Question: I have two versions of a PDF and I know <URL>--the "Reassessment" text in the gray bar, on Page 3:

I'm trying to get the textual difference on my machine.
I used <URL> from the multi-page PDF and then ran page 3 through the 'diff' utility:
'''
% diff out_orig/page_3.txt out_new/page_3.txt
1650a1651,1658
> BT
> 1 0 0 rg
> 0 i
> /RelativeColorimetric ri
> /C2_2 9.96 Tf
> 0 Tw 358.147 648.779 Td
> <0035004800440056005600480056005600500048005100570003003000580056005700030032004600460058005500030028005900480055005C0003001600030030005200510057004B0056>Tj
> ET
'''
I've looked up <URL> in the PDF reference:
> A hexadecimal string shall be written as a sequence of hexadecimal digits
encoded as ASCII characters and enclosed within angle brackets.
and so I thought I should be able to do something as simple as interpreting the hex characters directly as ASCII text:
'''
>>> s = '0035004800440056005600480056005600500048005100570003003000580056005700030032004600460058005500030028005900480055005C0003001600030030005200510057004B0056'
>>> import binascii
>>> binascii.a2b_hex(s)
b'5HDVVHVVPHQW0XVW2FFXU(YHU\0RQWKV'
'''
but I'm getting garbage. Even without the null bytes:
'''
>>> binascii.a2b_hex(s).replace(b'', b'')
b'5HDVVHVVPHQW0XVW2FFXU(YHU\0RQWKV'
'''
I expect it to look something like this (in reverse):
'''
>>> binascii.b2a_hex(b'Reassessment Must Occur Every 3 Months')
b'52656173736573736d656e74204d757374204f636375722045766572792033204d6f6e746873'
'''
I found this comment on this <URL>:
> * -
That's only true for simple examples using standard font encoding. Meanwhile custom encodings for embedded fonts have become very common.
So... maybe that hex string isn't just hex-encoded ASCII?
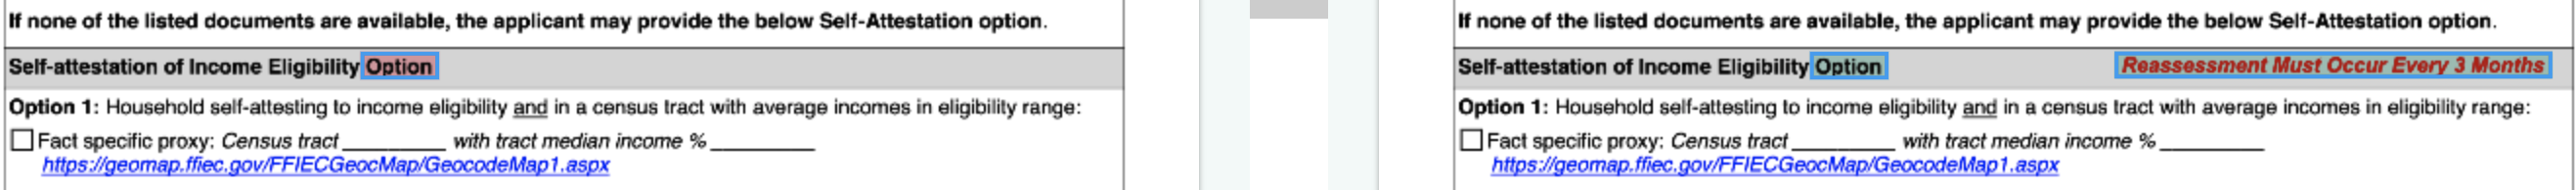
Answer: Here we go:
'''
>>> s = '0035004800440056005600480056005600500048005100570003003000580056005700030032004600460058005500030028005900480055005C0003001600030030005200510057004B0056'
>>> ns = [29 + int(c, 16) for c in chunks(s, 4)]
>>> print(bytes(ns))
b'Reassessment Must Occur Every 3 Months'
'''
'chunks' is copied from <URL>.